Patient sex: M
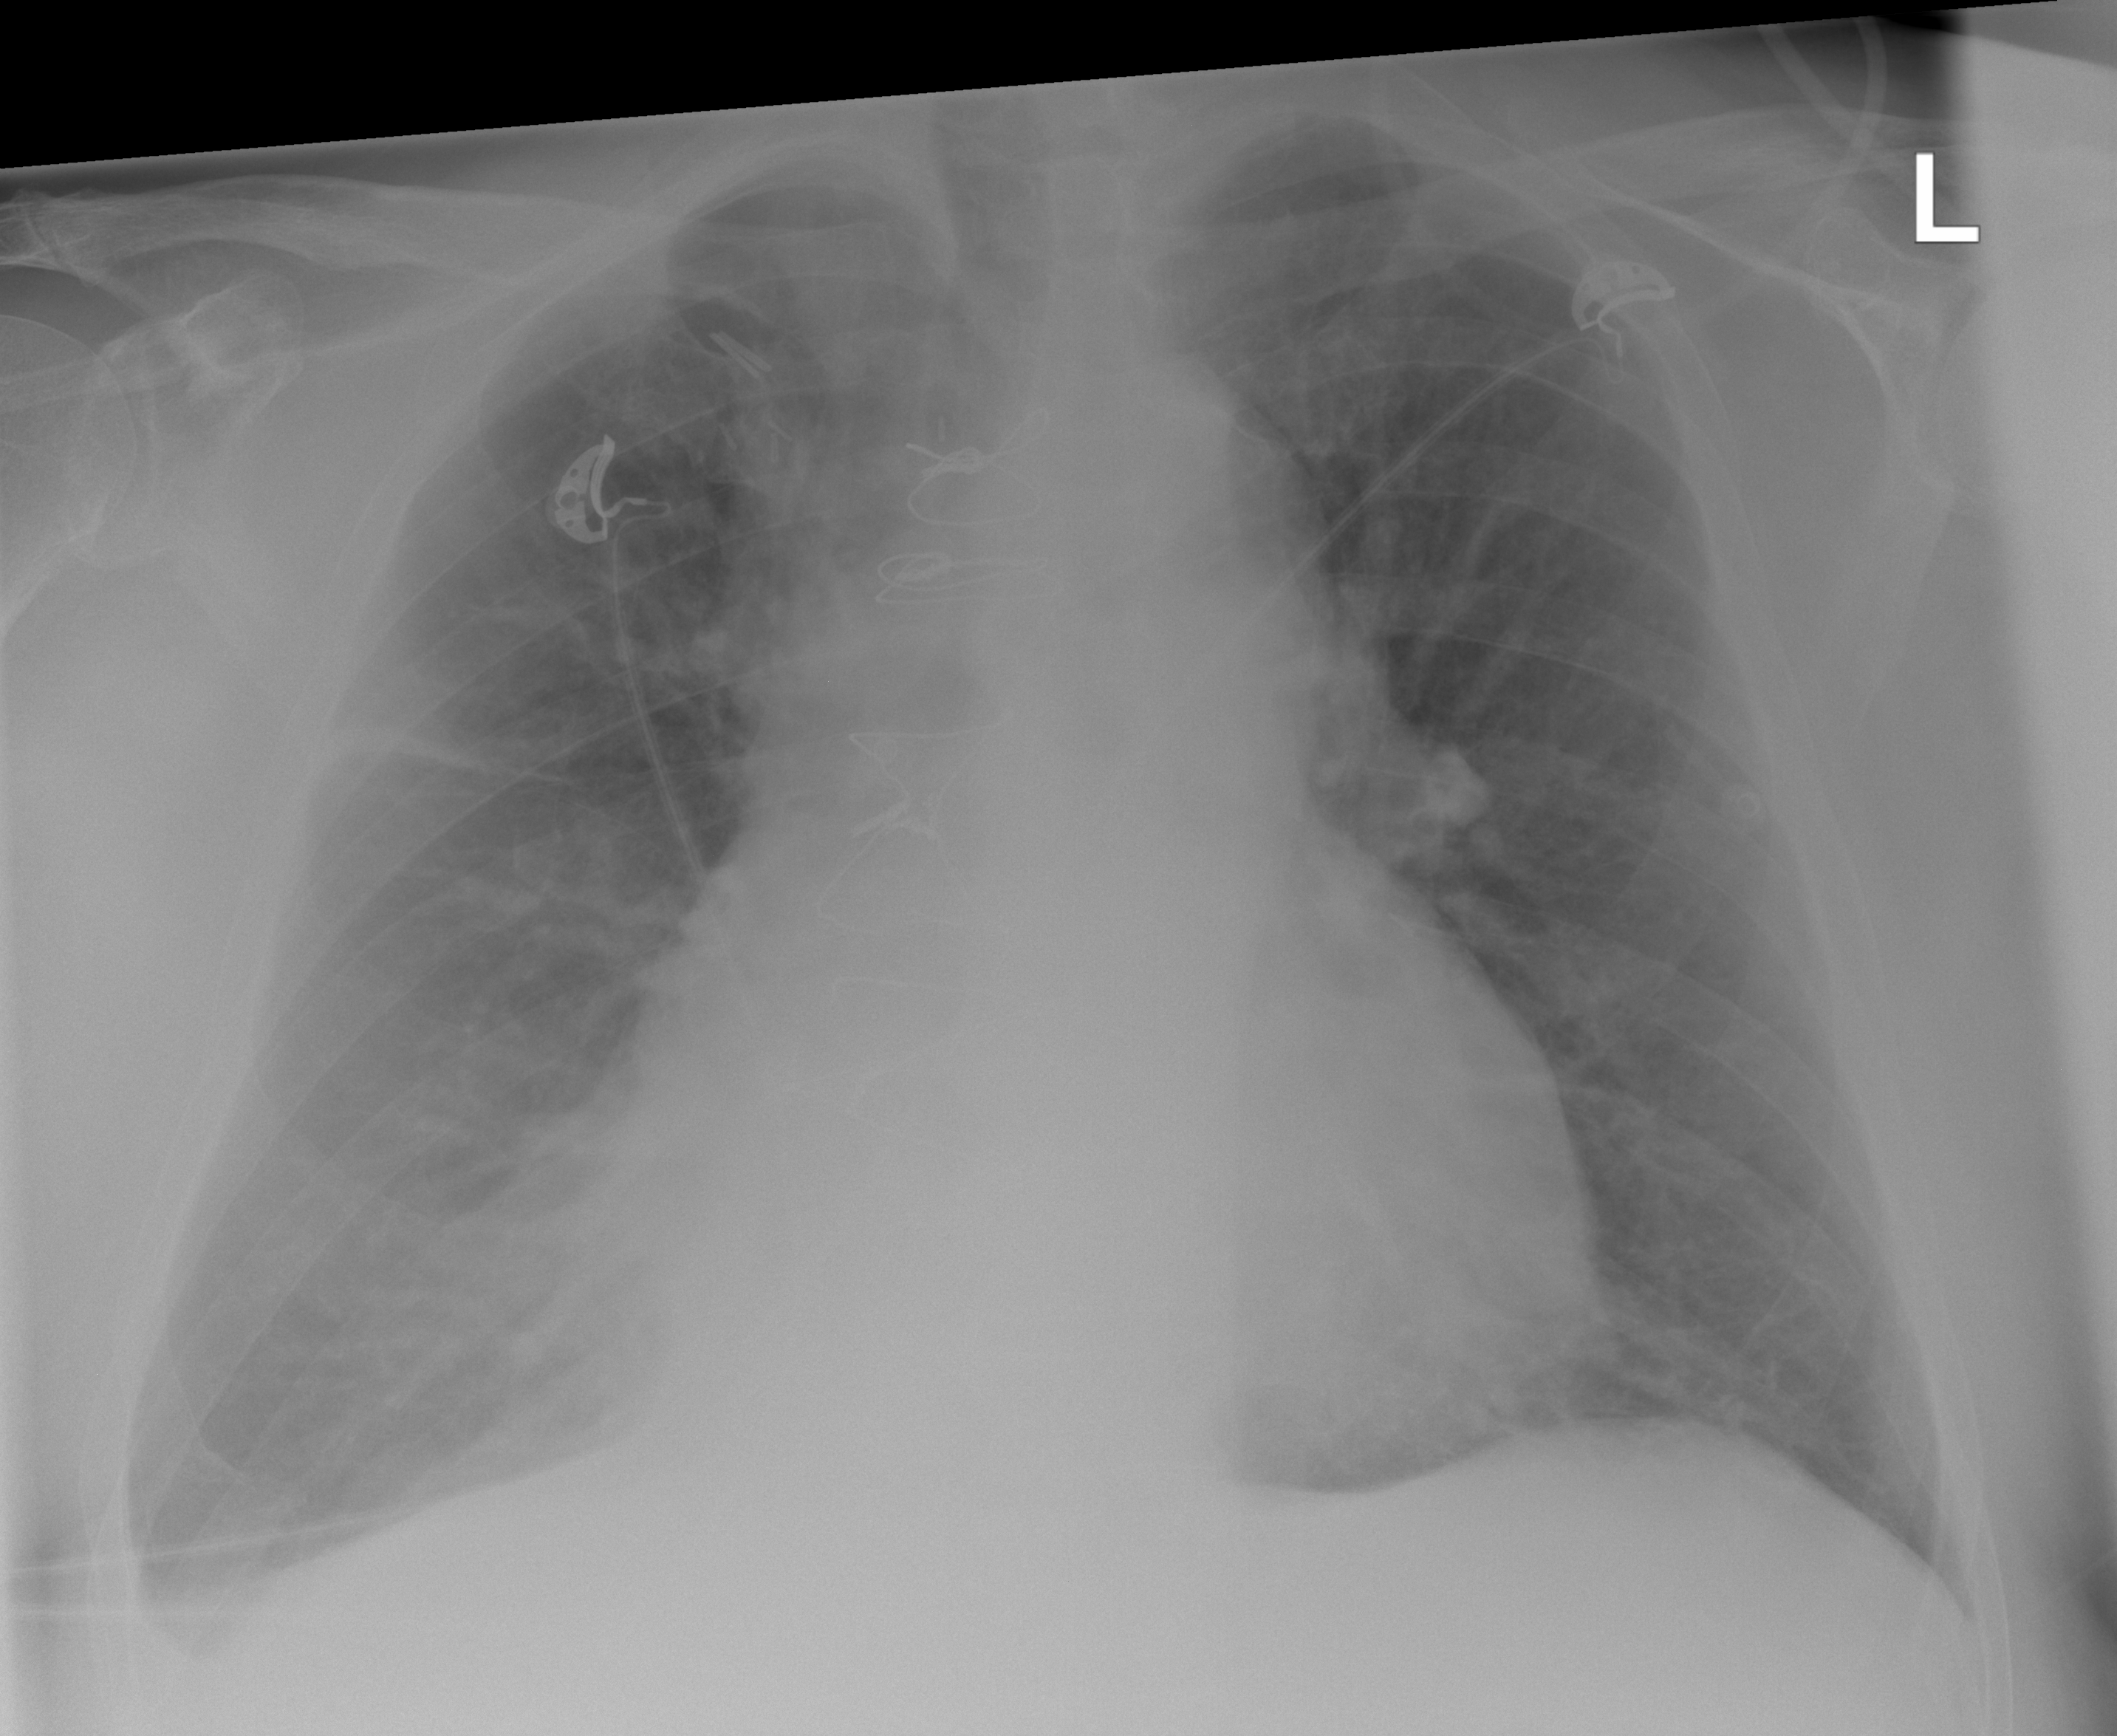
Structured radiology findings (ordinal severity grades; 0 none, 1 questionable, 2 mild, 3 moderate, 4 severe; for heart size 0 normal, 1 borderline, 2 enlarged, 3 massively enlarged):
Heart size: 2
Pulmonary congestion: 2
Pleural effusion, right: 3
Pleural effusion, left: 0
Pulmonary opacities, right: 1
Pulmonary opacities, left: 0
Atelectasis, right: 2
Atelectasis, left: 0